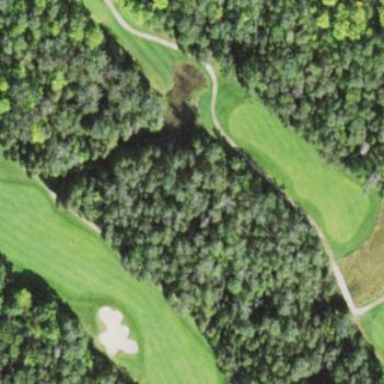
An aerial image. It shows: Area with grass used as rough in golf course.